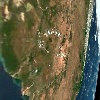
Label: land